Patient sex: M
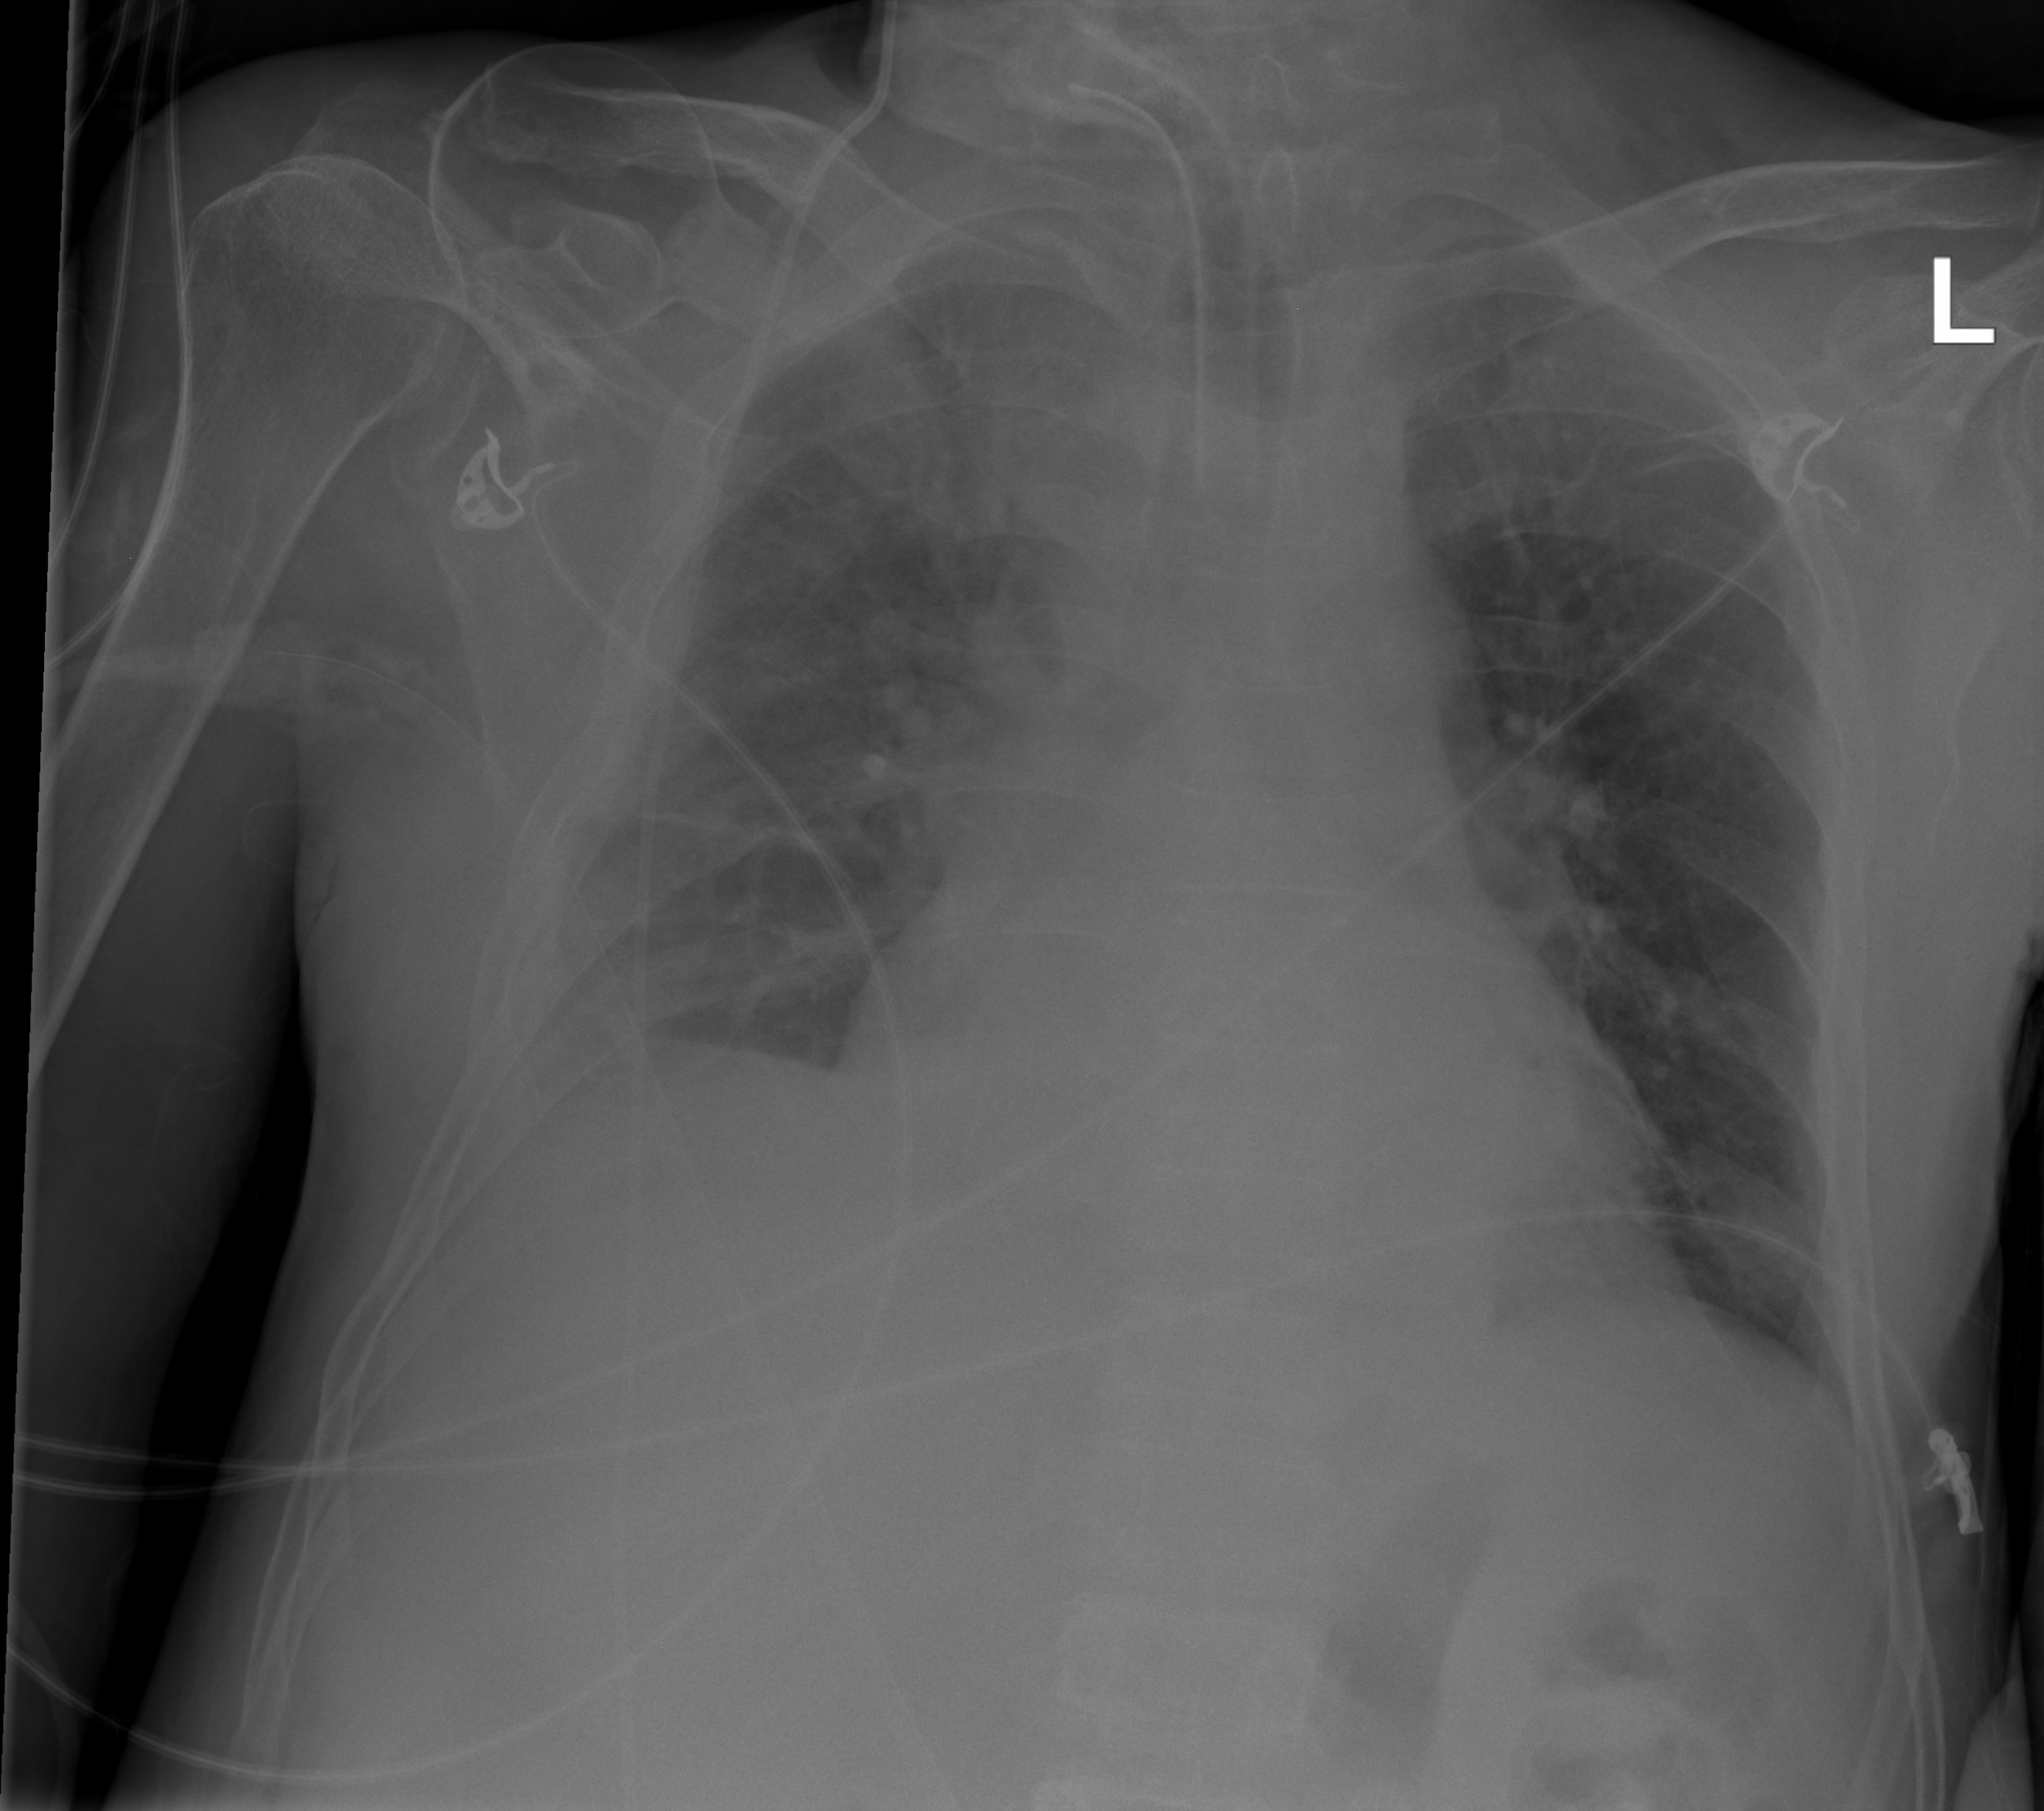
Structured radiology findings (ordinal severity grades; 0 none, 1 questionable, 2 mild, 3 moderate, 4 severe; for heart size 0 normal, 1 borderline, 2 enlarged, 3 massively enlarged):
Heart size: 2
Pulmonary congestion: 1
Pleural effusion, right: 2
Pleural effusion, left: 1
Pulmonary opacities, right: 0
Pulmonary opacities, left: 0
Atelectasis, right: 2
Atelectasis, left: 2